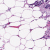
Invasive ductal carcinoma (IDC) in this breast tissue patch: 0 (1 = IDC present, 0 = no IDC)